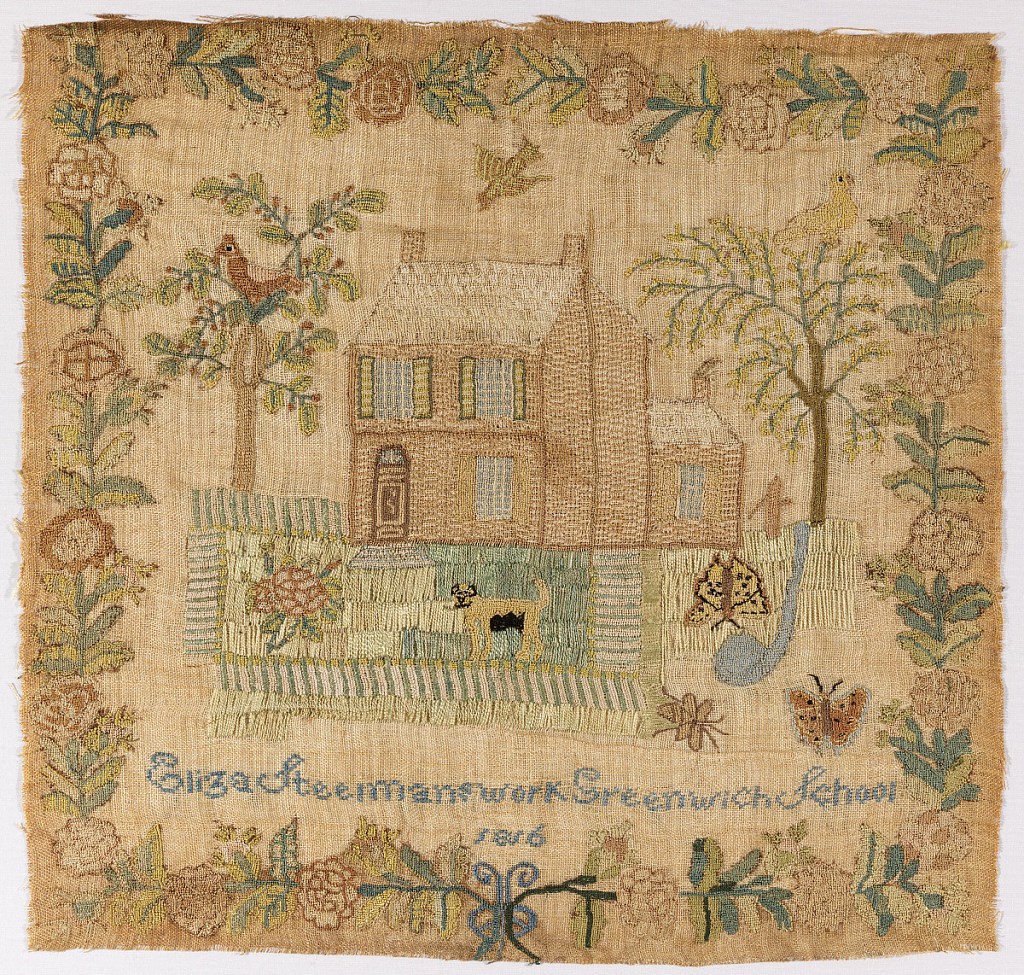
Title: Sampler
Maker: Eliza Steelman, American
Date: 1816
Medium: silk embroidery on linen foundation Technique: embroidered in cross, tent and satin stitches on plain weave foundation
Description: Scene showing a house flanked by two trees, a garden with a fence, a dog, birds and butterflies. Surrounded by a rose border and inscription.